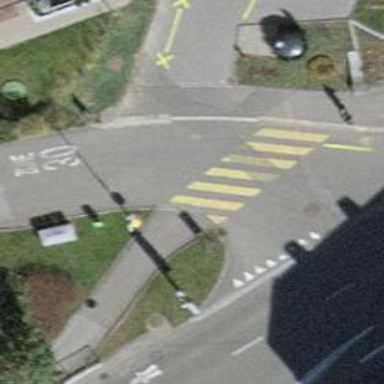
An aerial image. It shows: Kerb barrier.